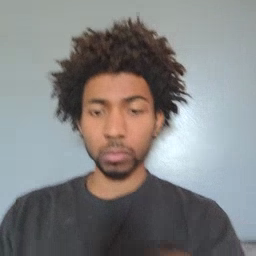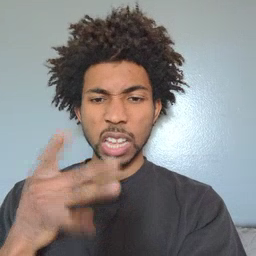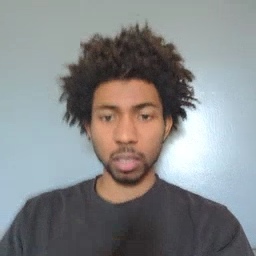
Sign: hate